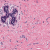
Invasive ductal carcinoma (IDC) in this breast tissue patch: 0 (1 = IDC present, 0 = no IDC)